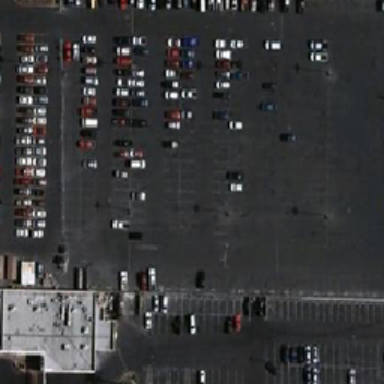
There are many cars in the parking lot near the building .